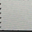
Piece: xx